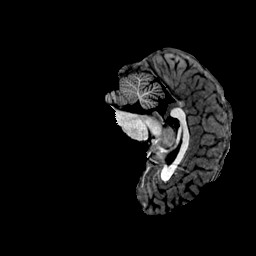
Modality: T1w
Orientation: sagittal
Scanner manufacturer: ge
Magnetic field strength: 3 T
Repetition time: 0.00766 s
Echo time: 0.003476 s